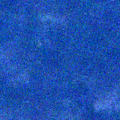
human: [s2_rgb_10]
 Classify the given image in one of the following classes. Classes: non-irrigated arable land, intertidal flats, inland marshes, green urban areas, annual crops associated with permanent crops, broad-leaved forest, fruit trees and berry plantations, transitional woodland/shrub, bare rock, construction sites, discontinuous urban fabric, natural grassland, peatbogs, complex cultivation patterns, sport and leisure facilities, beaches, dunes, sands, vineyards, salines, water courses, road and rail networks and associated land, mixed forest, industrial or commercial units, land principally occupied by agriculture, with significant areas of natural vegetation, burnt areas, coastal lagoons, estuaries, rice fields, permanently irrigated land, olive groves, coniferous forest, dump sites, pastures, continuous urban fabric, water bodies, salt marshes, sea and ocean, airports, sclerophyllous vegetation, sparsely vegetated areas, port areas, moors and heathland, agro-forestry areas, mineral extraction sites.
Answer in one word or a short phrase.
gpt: sea and ocean